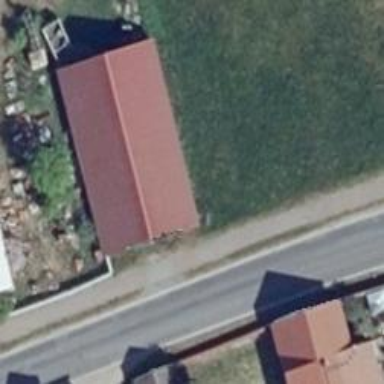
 oriented along the structure. The roof is painted grey."